Breast ultrasound image
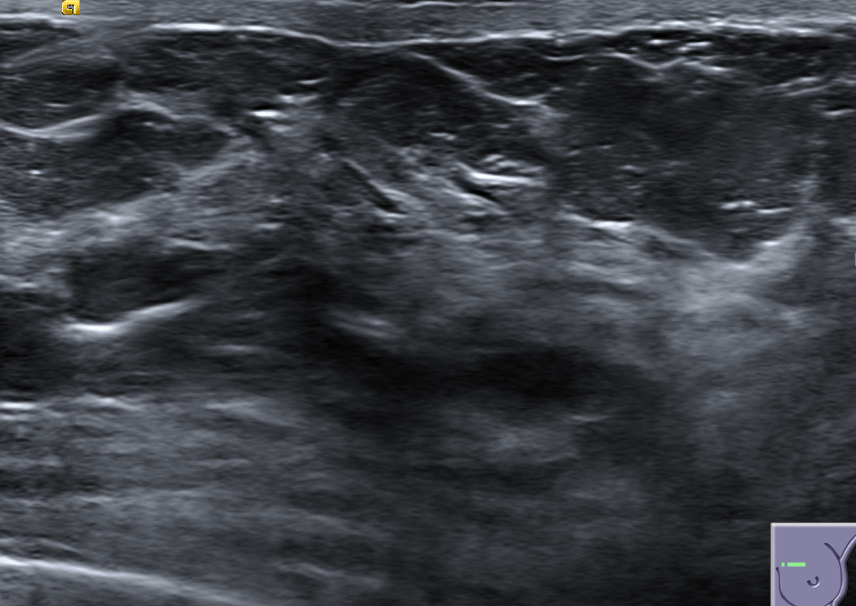
Diagnosis: normal